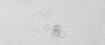
Label: camera_spot